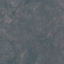
Label: HerbaceousVegetation